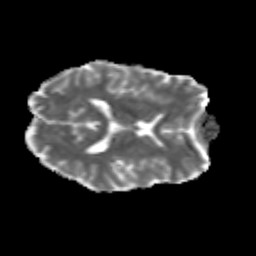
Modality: MD
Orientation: axial
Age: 24
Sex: female
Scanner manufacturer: siemens
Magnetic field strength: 3 T
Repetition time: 3.5 s
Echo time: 0.125 s